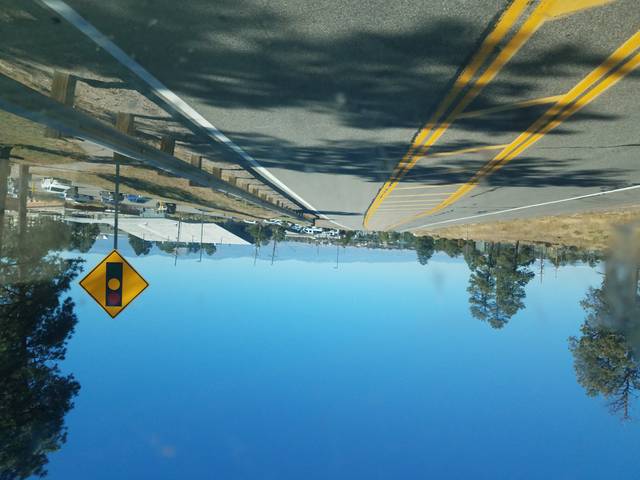
Region: United States
Coordinates: 35.875, -106.331